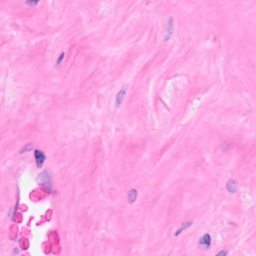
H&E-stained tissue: Breast